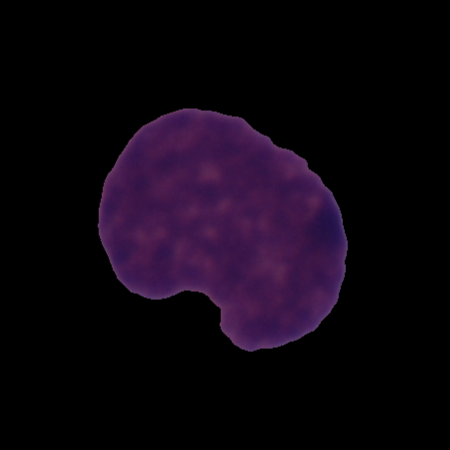
Label: cancer